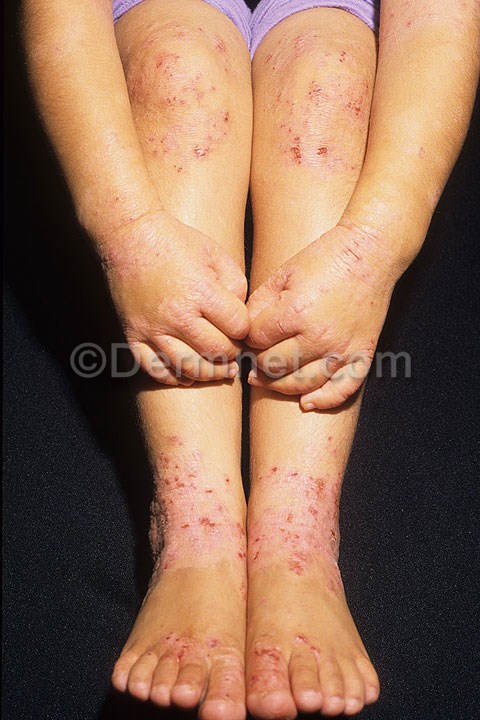
Disease: Atopic Dermatitis Photos